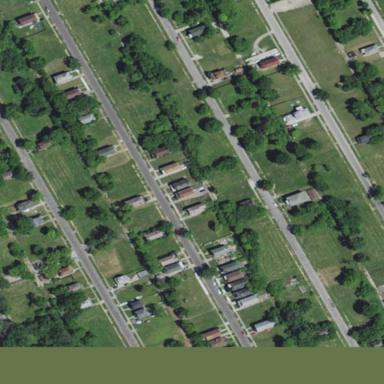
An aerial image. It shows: Single-family residential area.